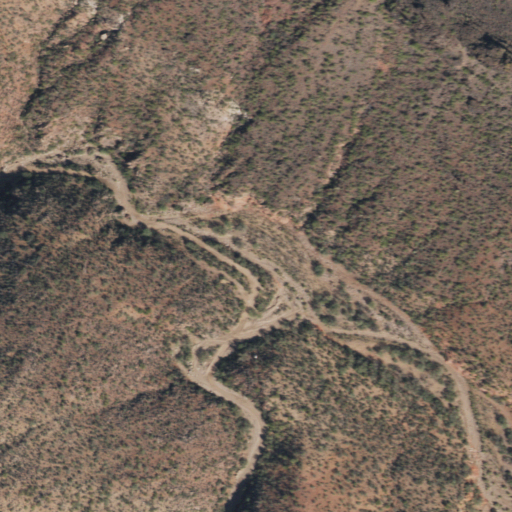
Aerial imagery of valley in Arizona named O'Brien Gulch containing only shrub